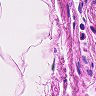
Metastatic tissue present: no